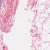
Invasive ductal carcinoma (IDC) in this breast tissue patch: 0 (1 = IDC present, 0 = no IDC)